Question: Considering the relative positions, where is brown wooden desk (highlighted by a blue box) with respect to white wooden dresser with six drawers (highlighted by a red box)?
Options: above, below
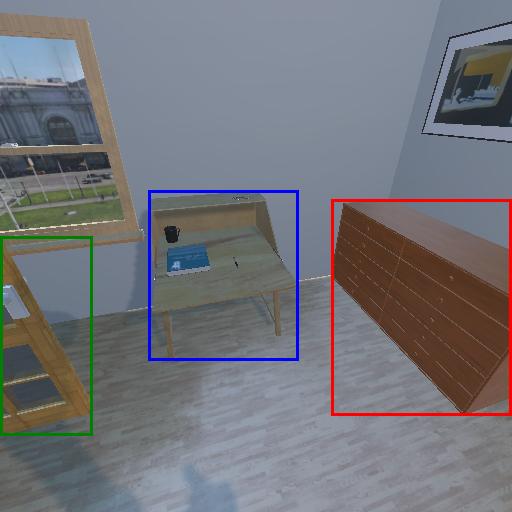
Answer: above